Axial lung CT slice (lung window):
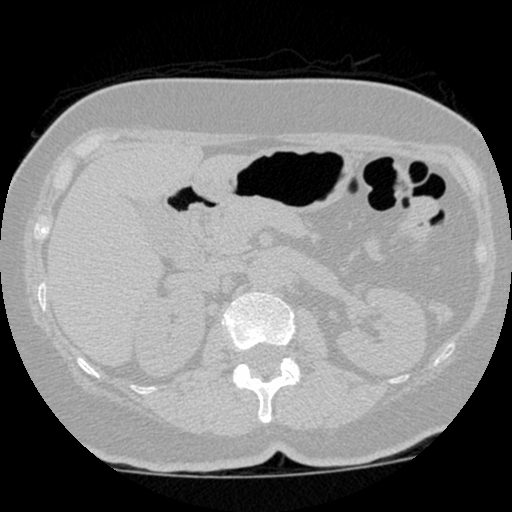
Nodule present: no